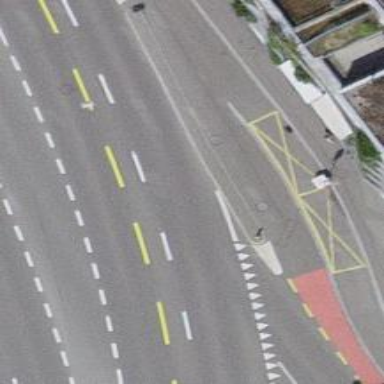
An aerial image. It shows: Junction with designated cycleway area.